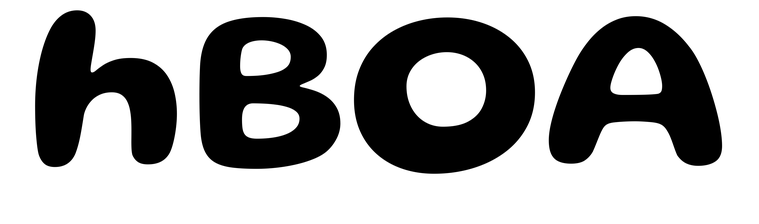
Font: Gluten_SemiBold